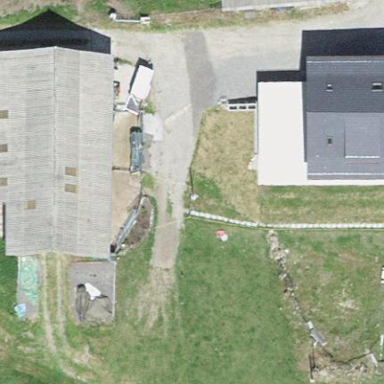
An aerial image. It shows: Farmyard in rural farm setting.